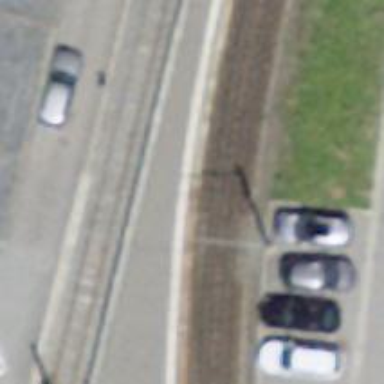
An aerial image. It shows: Stop position for public transport on the railway.